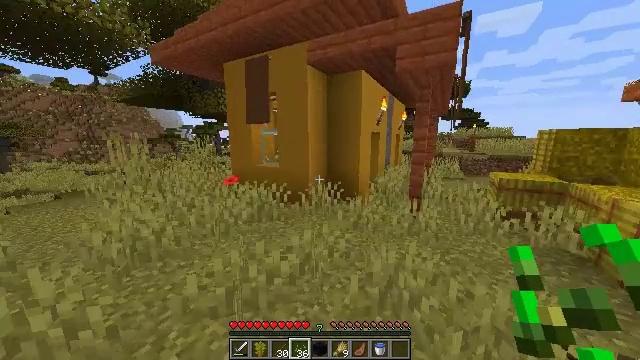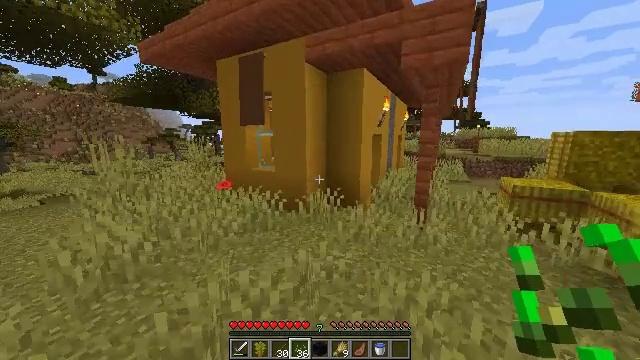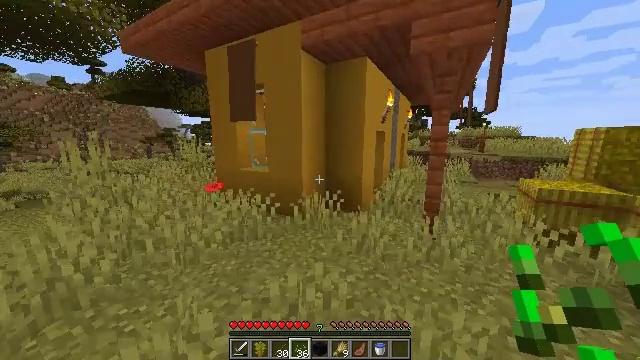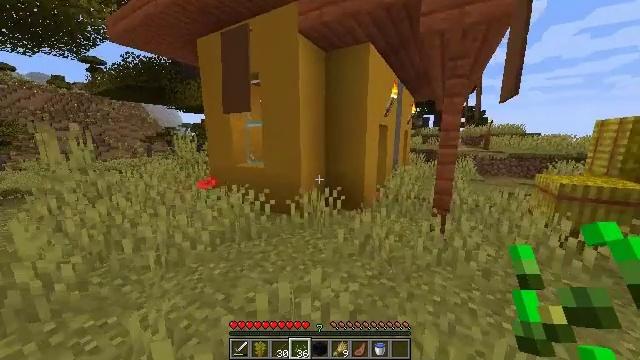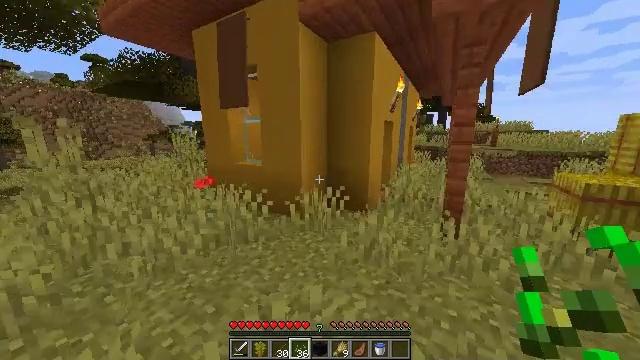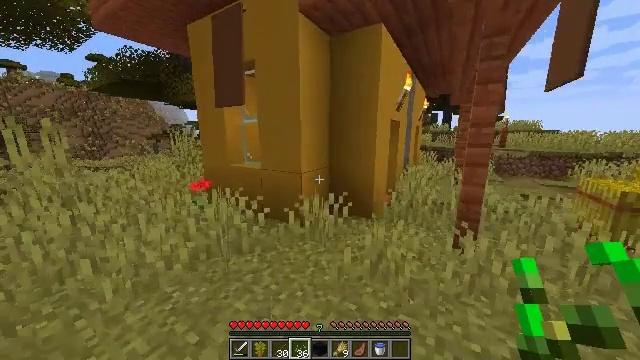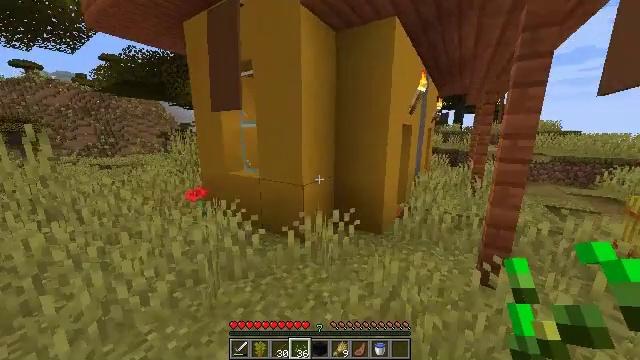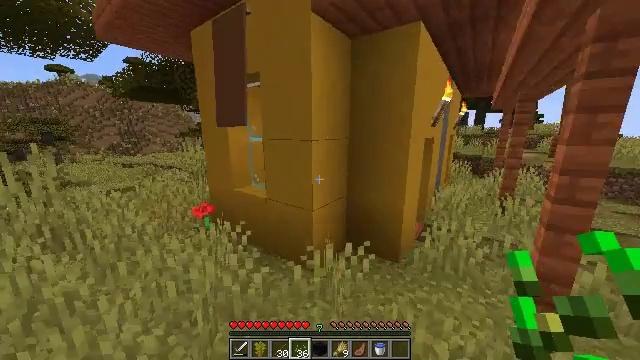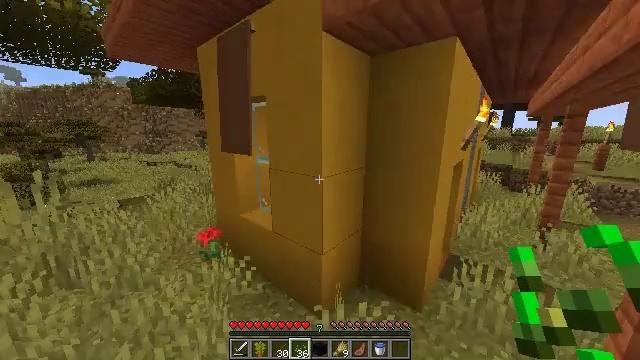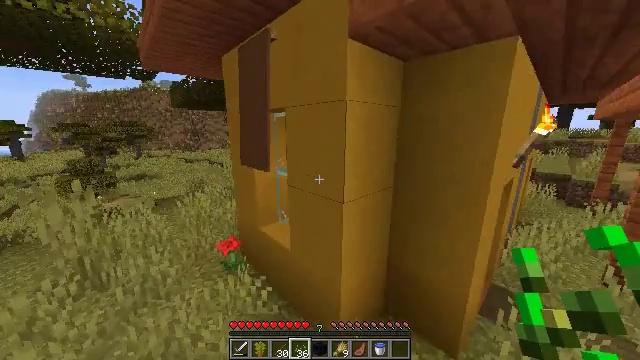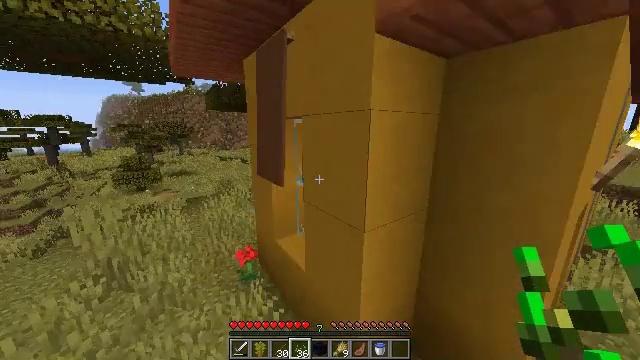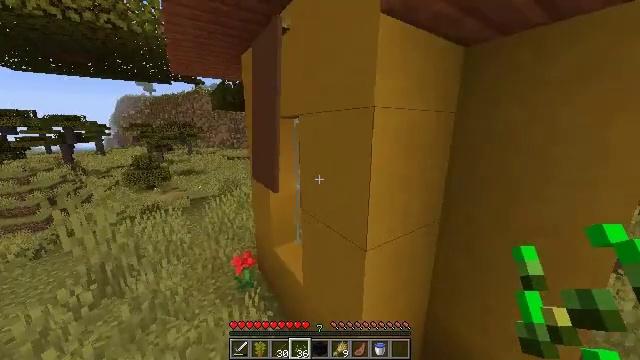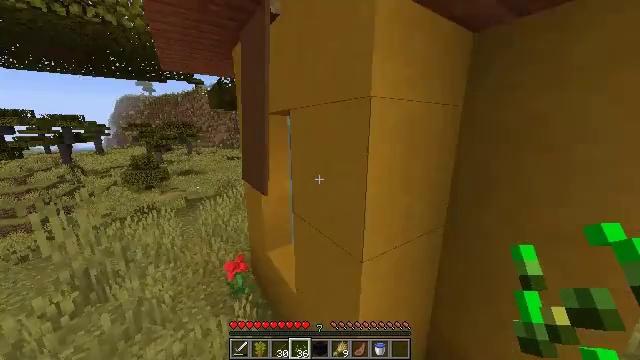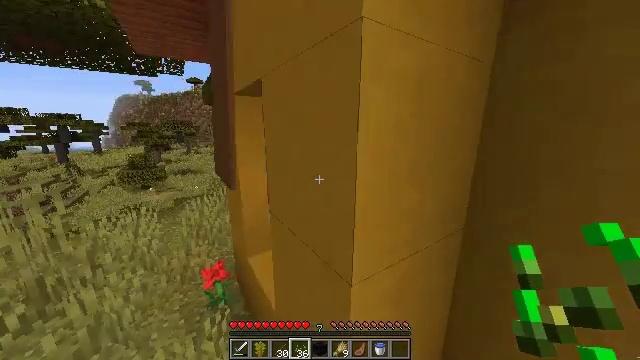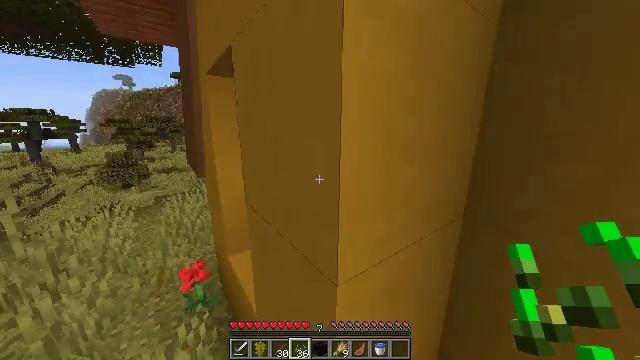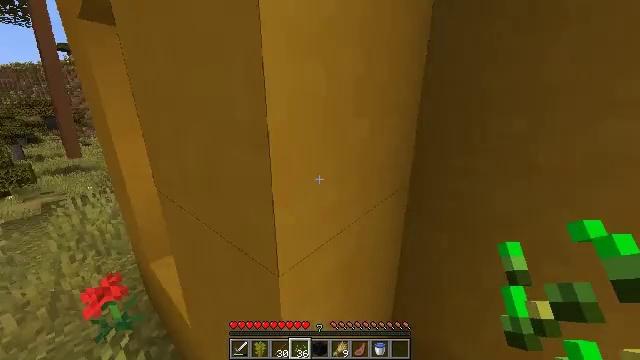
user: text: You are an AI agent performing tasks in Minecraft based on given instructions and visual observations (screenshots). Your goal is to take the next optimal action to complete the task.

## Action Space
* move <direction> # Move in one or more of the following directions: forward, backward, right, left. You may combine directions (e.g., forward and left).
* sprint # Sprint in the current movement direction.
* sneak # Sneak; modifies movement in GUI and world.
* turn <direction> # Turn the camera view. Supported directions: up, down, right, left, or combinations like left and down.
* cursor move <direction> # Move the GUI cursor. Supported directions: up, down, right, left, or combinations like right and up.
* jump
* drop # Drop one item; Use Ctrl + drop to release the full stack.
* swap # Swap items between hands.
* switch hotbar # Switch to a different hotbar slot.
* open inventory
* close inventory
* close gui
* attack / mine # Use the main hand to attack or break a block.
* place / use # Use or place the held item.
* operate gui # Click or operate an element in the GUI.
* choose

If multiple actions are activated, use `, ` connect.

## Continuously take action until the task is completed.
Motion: motion action
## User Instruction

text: Left click on the fletching table to mine it.
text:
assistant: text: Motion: move forward, sprint, jump
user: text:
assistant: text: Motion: move forward, sprint, jump
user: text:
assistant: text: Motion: move forward, sprint, jump
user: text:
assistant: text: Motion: move forward, sprint, jump
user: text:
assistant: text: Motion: move forward, sprint, jump
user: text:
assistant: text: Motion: move forward, sprint, turn left, jump
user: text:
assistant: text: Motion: move forward, sprint, turn left, jump
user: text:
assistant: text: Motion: move forward, sprint, turn left, jump
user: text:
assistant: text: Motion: move forward, sprint, turn left, jump
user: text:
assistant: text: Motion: move forward, sprint, turn left, jump
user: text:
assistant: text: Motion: move forward, sprint, turn left
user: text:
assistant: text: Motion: move forward, sprint
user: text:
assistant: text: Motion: move forward, sprint
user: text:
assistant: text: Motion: move forward, sprint, turn right
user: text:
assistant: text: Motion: move forward, sprint, turn right and down
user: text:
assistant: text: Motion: move forward, sprint, turn right and down
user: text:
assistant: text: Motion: move forward, sprint, turn right
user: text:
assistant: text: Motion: move forward, sprint, turn right
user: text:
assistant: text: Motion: move forward, sprint, turn right
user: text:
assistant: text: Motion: move forward, sprint, turn right
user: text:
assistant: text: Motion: move forward, sprint, turn right
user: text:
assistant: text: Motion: move forward, sprint
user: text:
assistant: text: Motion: move forward, sprint
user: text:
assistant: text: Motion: move forward, sprint
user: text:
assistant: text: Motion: move forward, sprint
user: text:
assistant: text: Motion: move forward, sprint
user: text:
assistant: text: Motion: move forward, sprint
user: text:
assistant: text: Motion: move forward, sprint, turn left
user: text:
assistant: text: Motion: move forward, sprint, turn left
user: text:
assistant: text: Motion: move forward, sprint, turn left